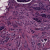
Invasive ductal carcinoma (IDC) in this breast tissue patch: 1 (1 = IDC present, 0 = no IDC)